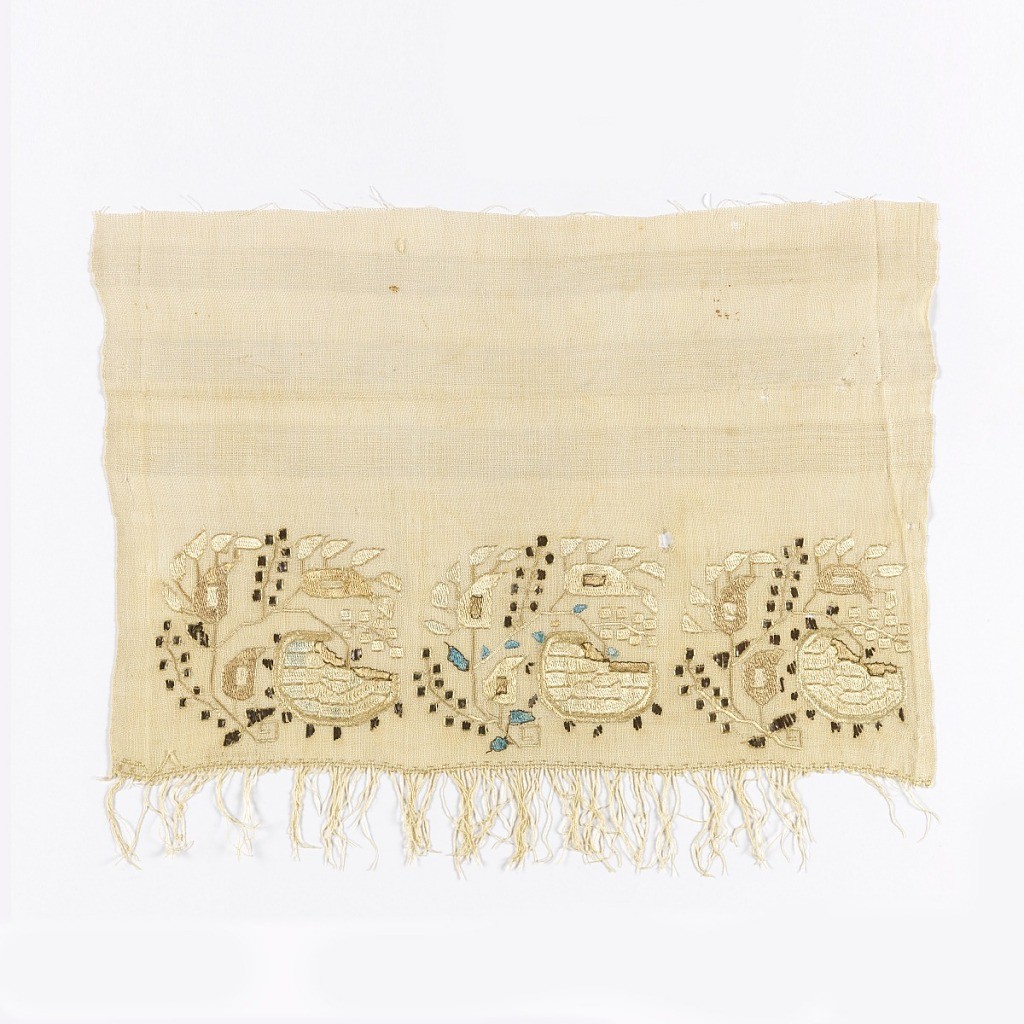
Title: Towel end
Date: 19th century
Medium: cotton with copper stripes and colored silks Technique: embroidery
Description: Towel end with band of embroidery in conventionalized floral design with fringe formed by warp threads.